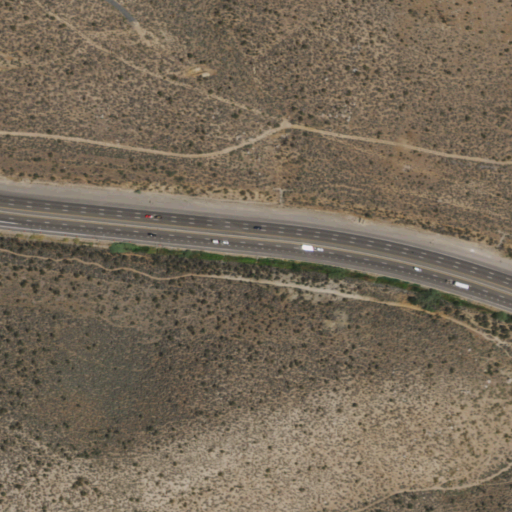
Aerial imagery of gap in Nevada named Lakeview Summit containing shrub, medium intensity development, high intensity development, low intensity development, and open development